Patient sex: M
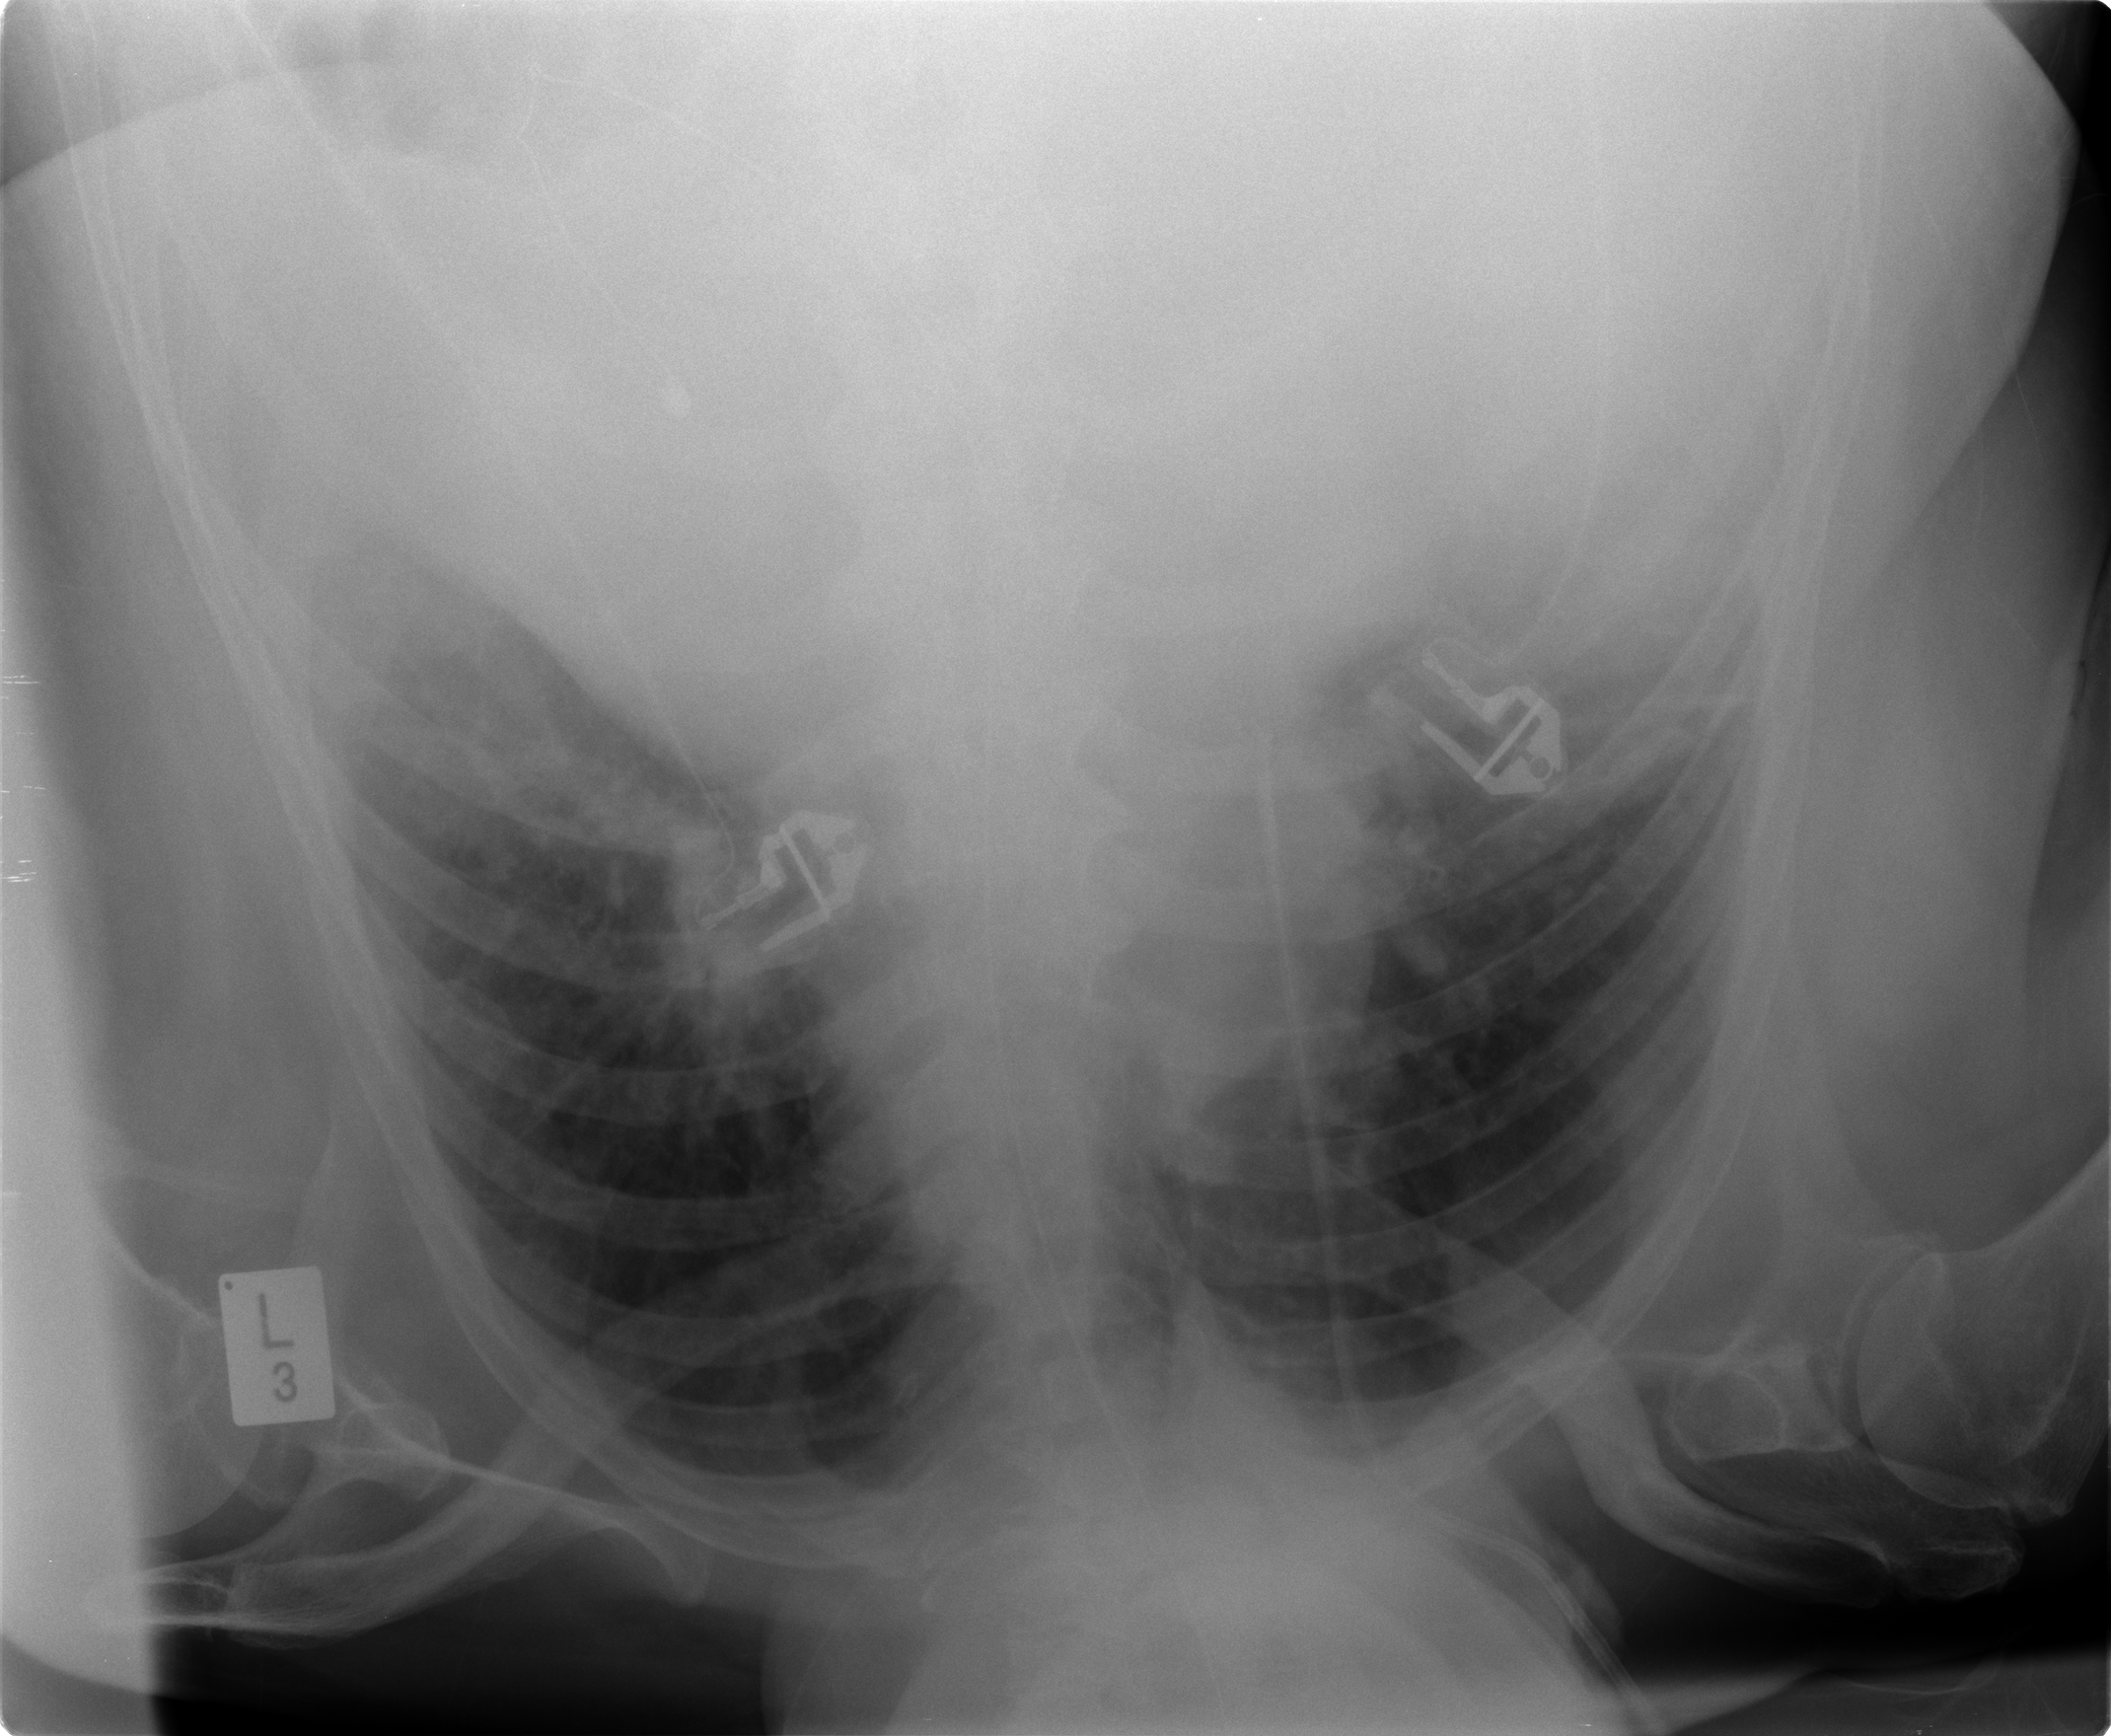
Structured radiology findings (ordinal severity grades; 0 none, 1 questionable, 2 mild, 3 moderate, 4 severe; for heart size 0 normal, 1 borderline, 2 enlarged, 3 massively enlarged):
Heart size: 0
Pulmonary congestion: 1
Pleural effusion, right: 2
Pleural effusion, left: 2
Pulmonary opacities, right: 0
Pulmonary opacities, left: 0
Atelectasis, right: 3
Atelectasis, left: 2